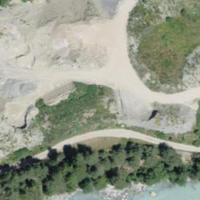
EUNIS habitat code: 56
Species observed at this site:
Symphoricarpos albus